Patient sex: F
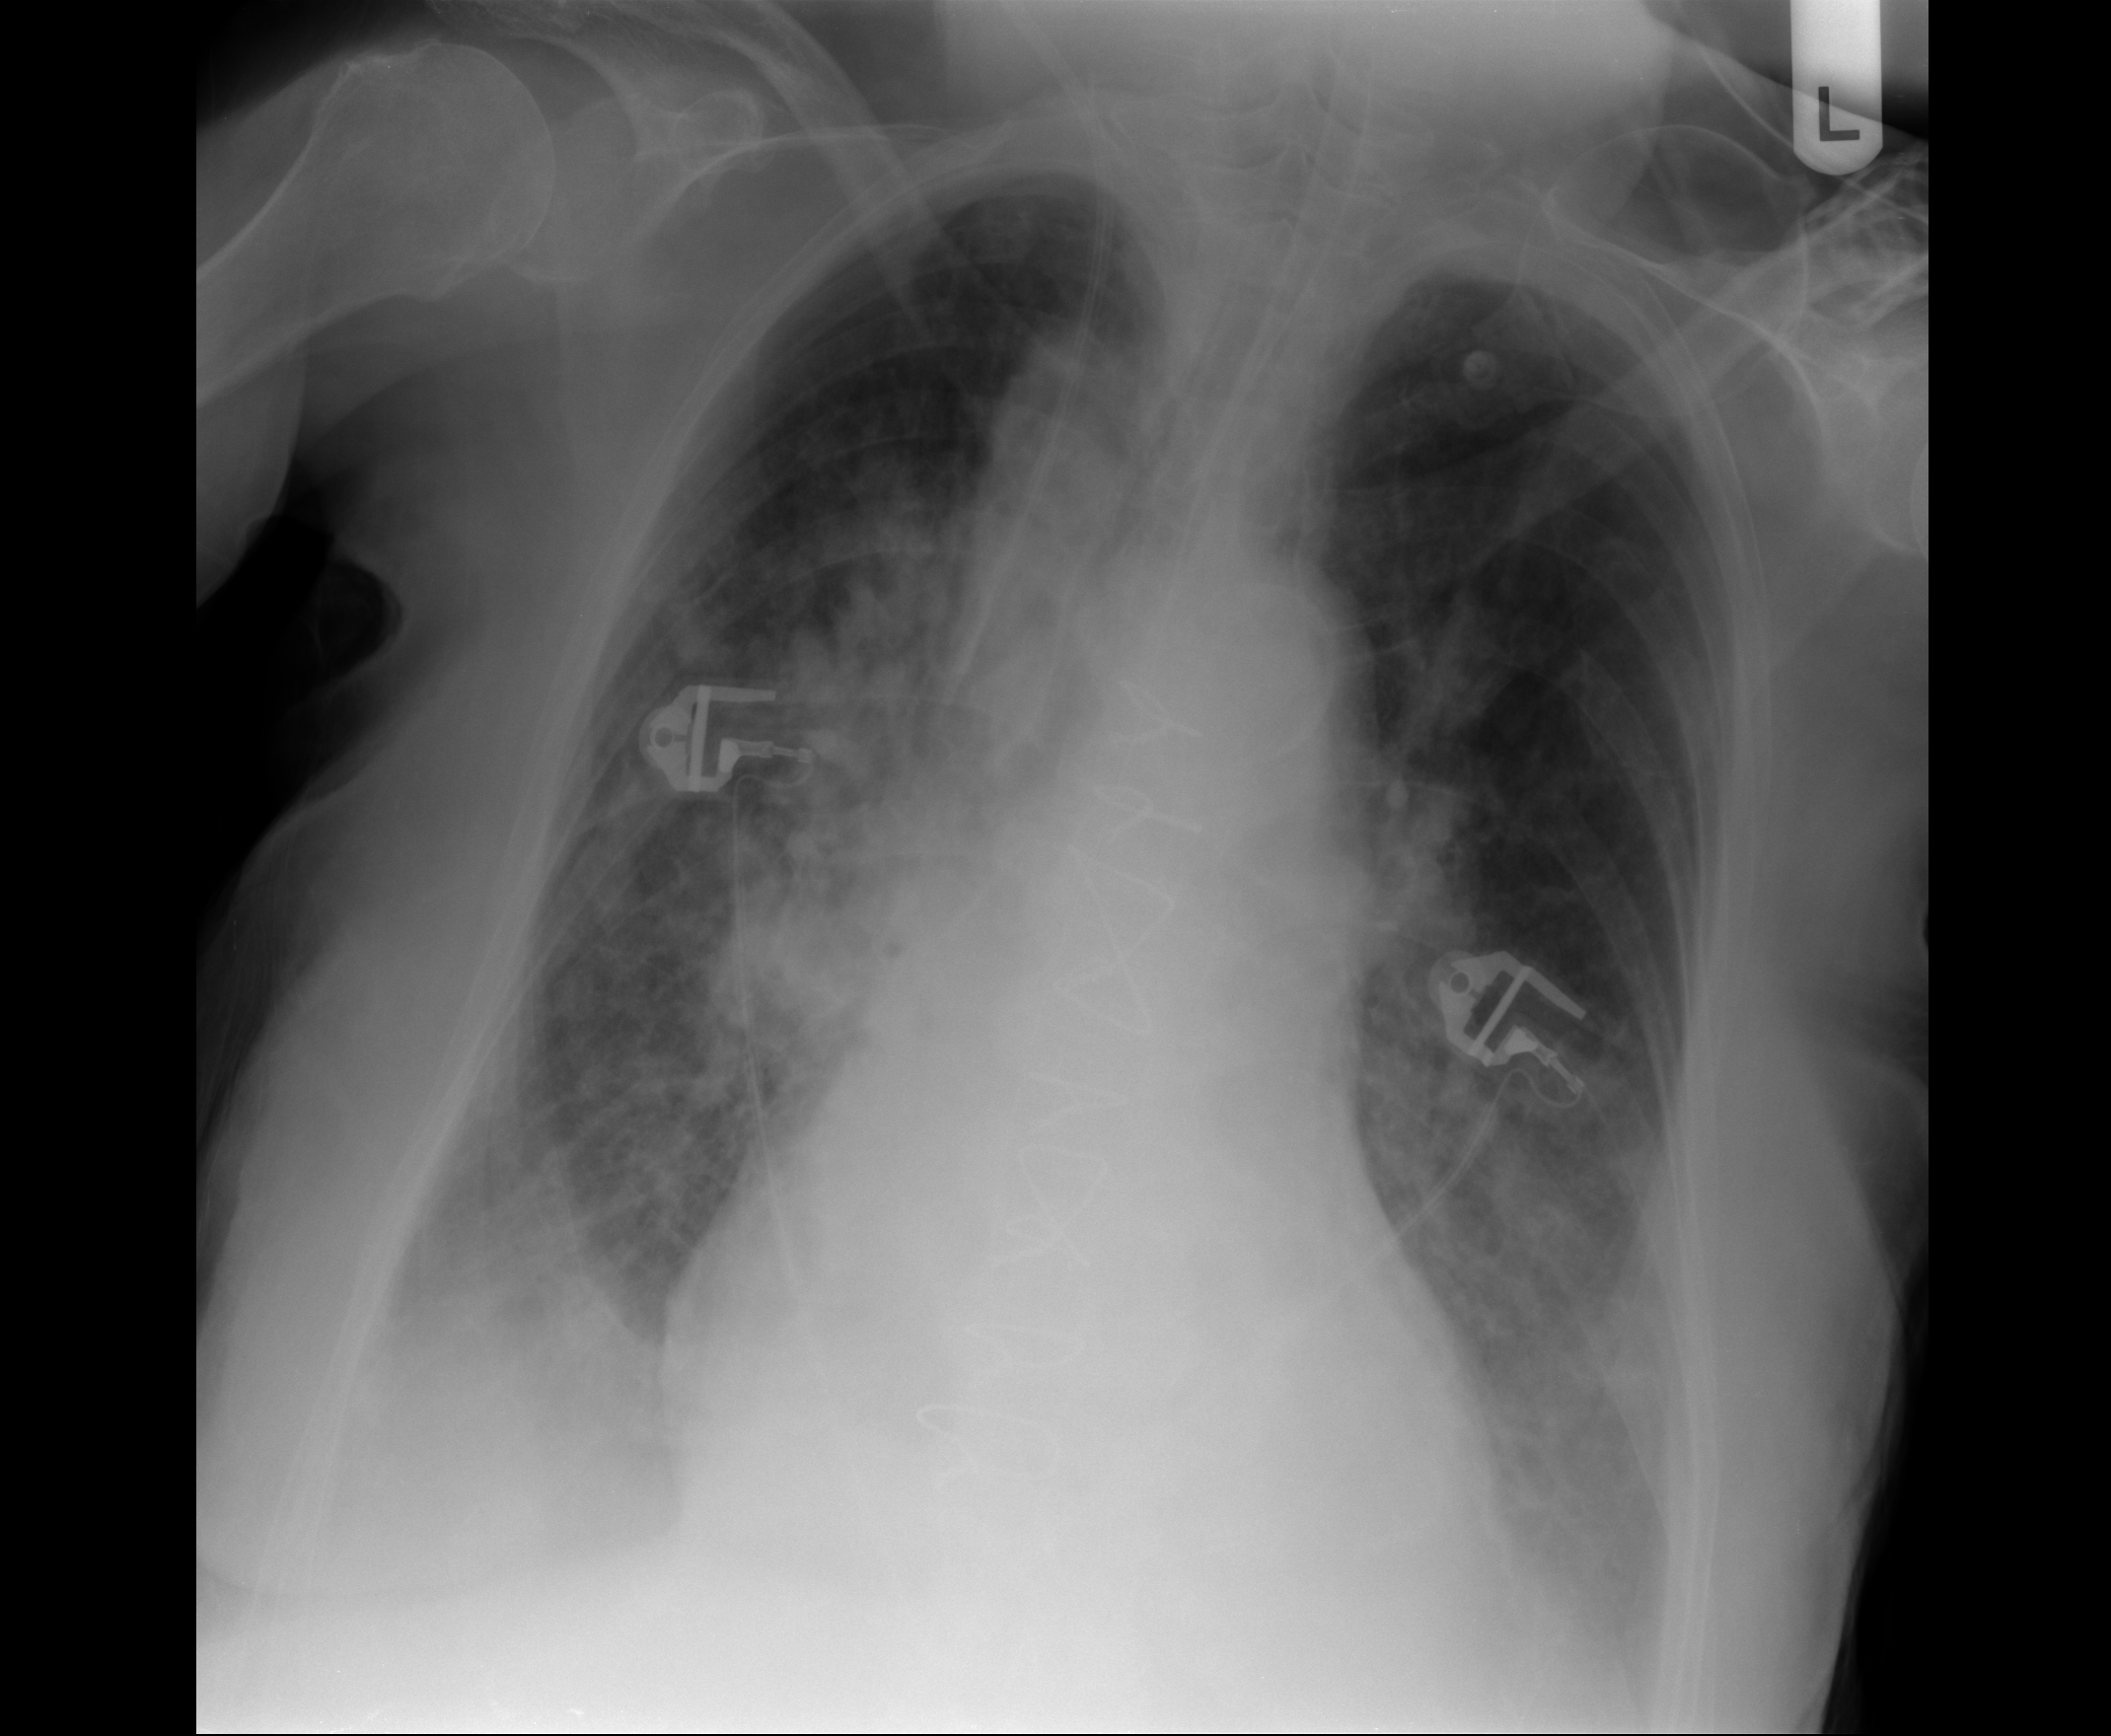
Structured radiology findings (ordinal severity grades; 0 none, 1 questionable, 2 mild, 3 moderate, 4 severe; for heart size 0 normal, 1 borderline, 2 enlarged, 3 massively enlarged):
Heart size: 2
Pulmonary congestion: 2
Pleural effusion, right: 2
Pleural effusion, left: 2
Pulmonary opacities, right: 2
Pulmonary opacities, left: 0
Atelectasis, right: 2
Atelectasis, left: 2